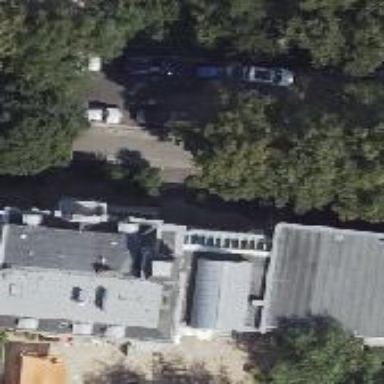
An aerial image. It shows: Kindergarten building.